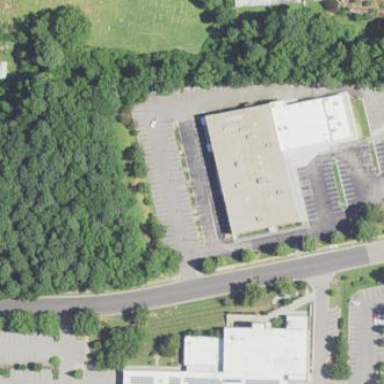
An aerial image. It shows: Commercial building.